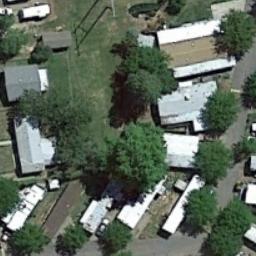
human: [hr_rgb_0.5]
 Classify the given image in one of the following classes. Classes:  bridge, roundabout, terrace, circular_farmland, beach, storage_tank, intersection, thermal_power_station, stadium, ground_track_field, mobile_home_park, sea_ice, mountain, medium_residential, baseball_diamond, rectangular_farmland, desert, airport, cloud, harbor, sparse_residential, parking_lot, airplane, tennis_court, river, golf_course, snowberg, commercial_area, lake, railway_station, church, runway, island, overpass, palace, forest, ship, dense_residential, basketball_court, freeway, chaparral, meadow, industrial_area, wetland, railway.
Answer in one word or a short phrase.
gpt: mobile_home_park